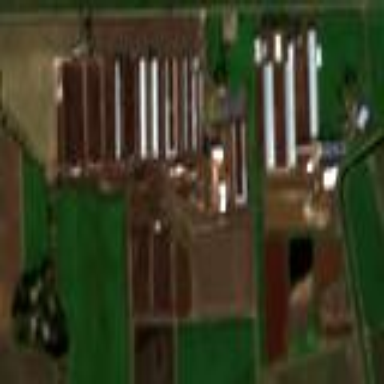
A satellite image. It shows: Farmyard area.